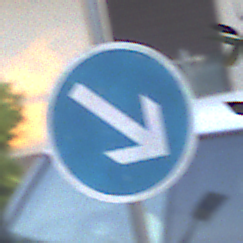
Verkehrszeichen: VorgeschriebeneVorbeifahrtRechts
Umgebung: Outdoor, Urban
Tageszeit: SunriseSunset
Wetter: Clear
Licht: Natural
Jahreszeit: NotSpecified
Kontrast: LowContrast